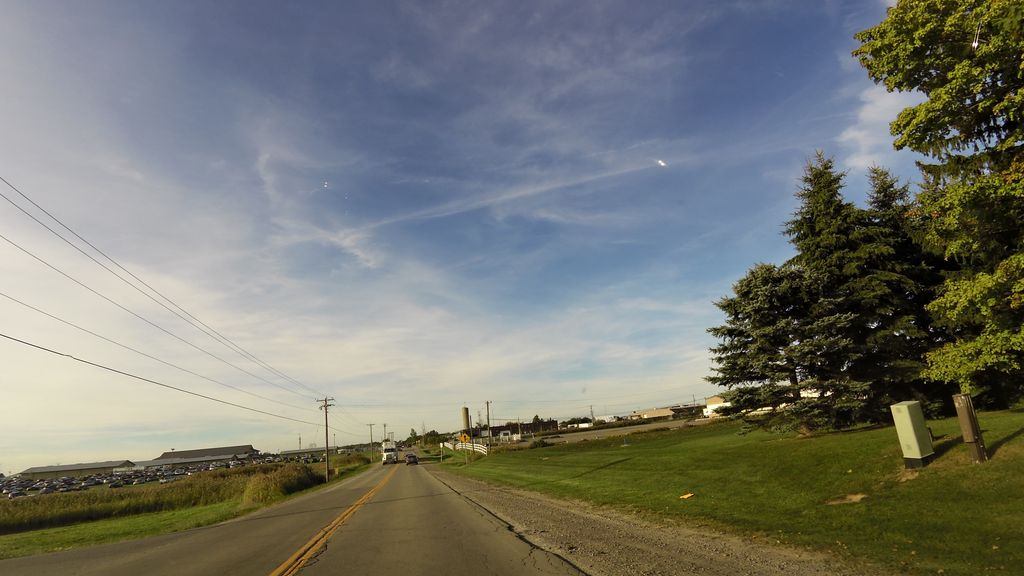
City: hamilton